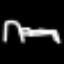
Label: bed